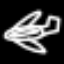
Label: airplane